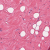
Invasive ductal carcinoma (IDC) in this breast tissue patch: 0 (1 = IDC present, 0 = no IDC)